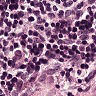
Metastatic tissue present: no